Question: Usually when i need a subset on 'geom_label()' i use 'ifelse()' and i specify a number as below:
'''
library(tidyverse)
data = starwars %>% filter(mass < 500)
data %>%
ggplot(aes(x = mass, y = height, label = ifelse(birth_year > 100, name, NA))) +
geom_point() +
geom_label()
#> Warning: Removed 54 rows containing missing values (geom_label).
'''

<URL>
But with the dataset i'm working on, i need a dynamic solution, something like 'ifelse("birth_year is in top n", name, NA)'.
Thoughts?
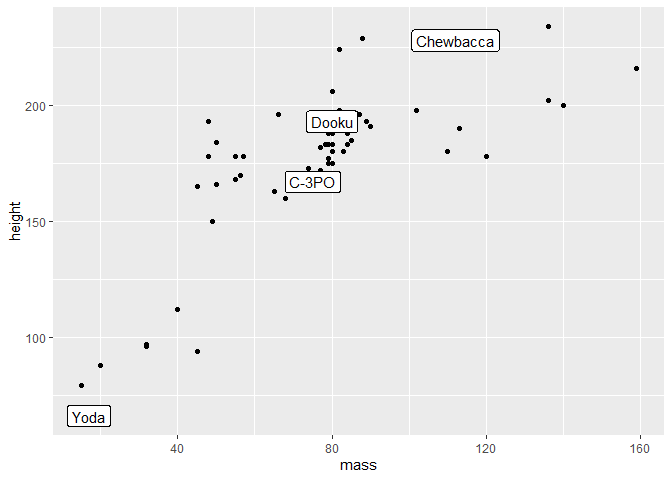
Answer: For your method, I think using 'rank' should work fine, e.g.,
'''
ifelse(rank(birth_year) < 10, name, NA))
'''
You can use 'rank(-birth_year)' if you want it sorted the other way (or, if you're using 'dplyr', 'rank(desc(birth_year))', which will work on non-numeric columns too). You may want to read up on tie methods at '?rank'.
I'd also propose a more general solution: filtering data for the 'geom_label' layer. For more complex conditions (e.g., where a 'group_by' would come in handy) it will be more straightforward:
'''
data %>%
ggplot(aes(x = mass, y = height, label = name)) +
geom_point() +
geom_label(
data = data %>%
group_by(species) %>%
top_n(n = 1, wt = desc(birth_year)) # youngest of each species
)
'''